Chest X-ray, PA view. Patient: 64 years old, sex M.
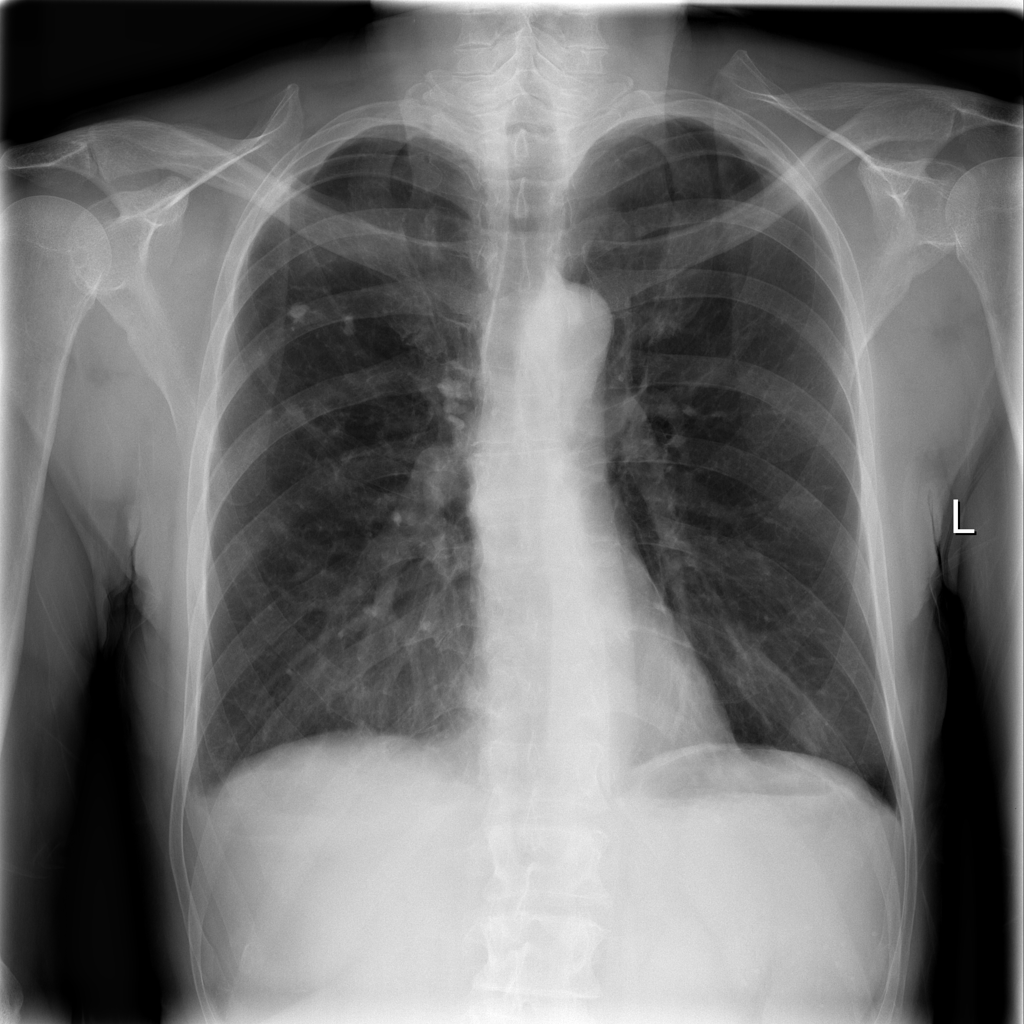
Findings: Effusion, Infiltration, Pleural_Thickening